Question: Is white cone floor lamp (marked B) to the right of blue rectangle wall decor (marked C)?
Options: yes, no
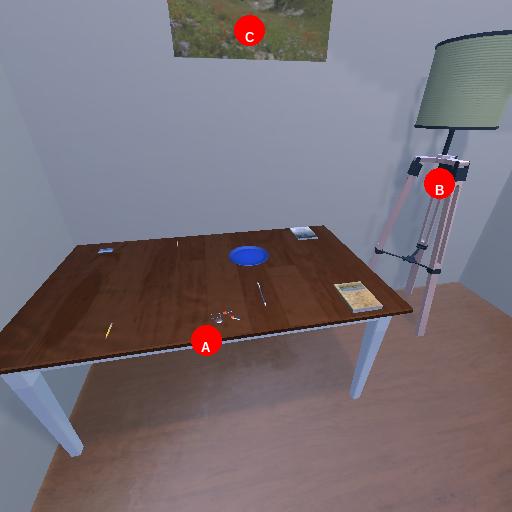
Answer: yes